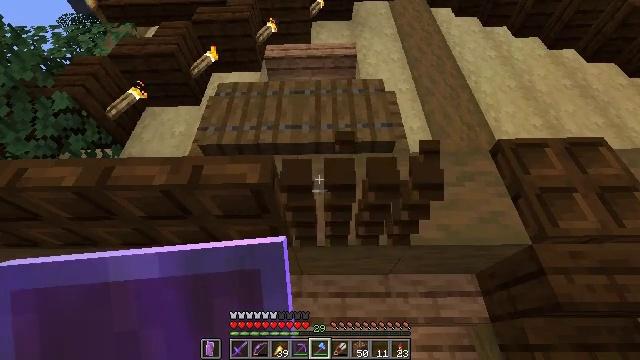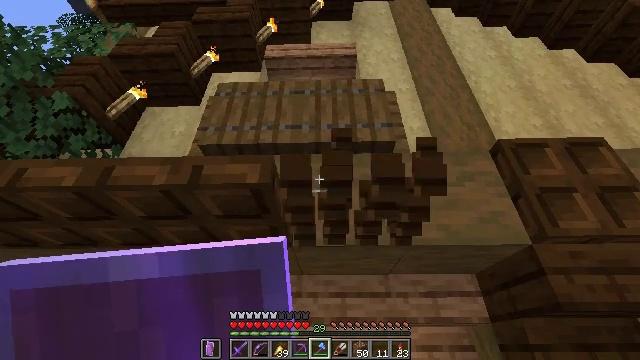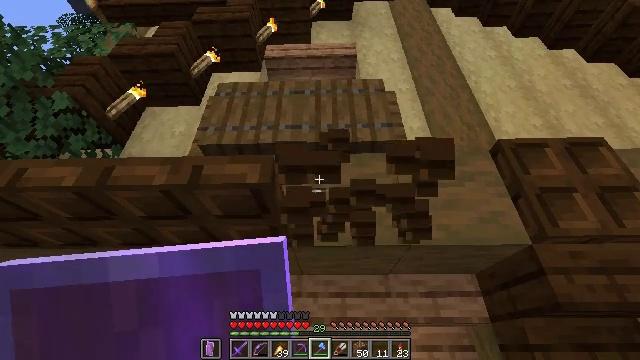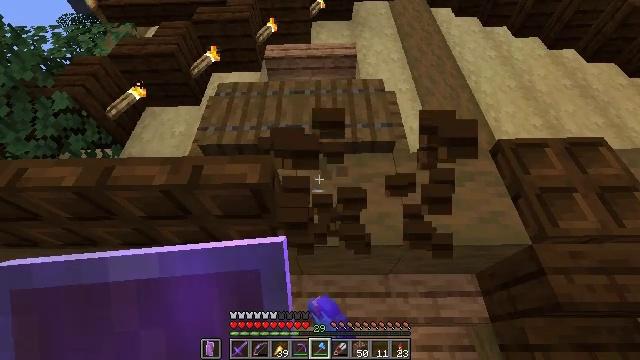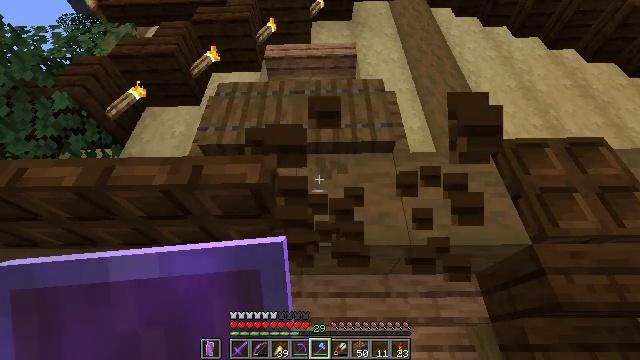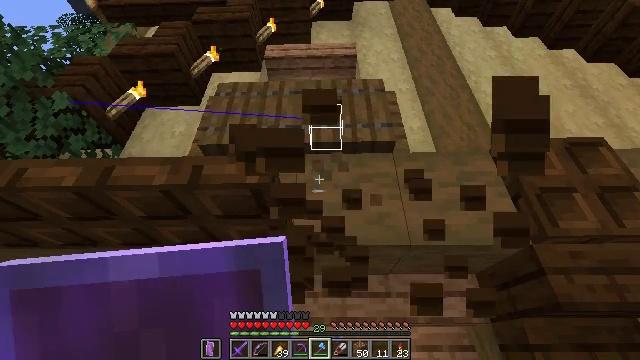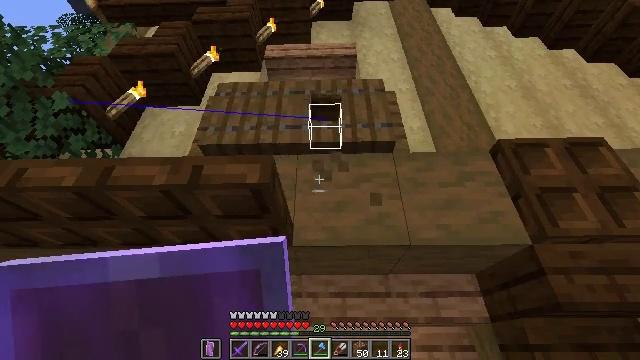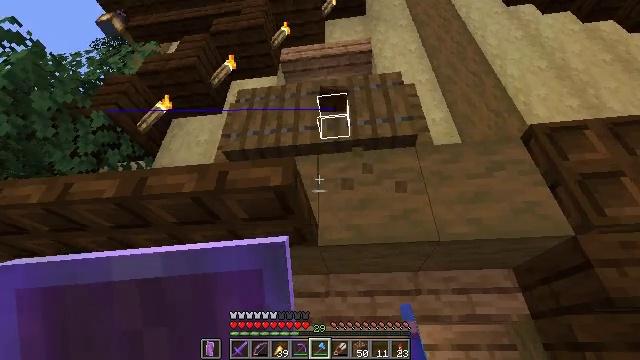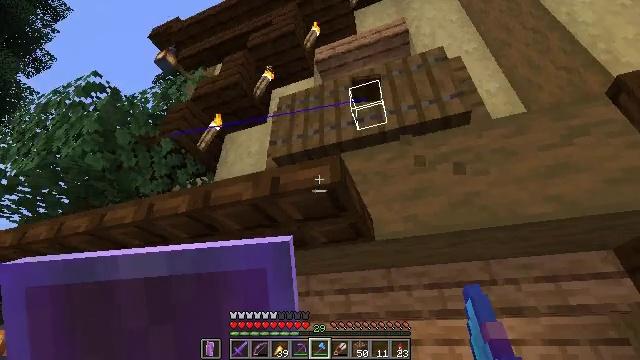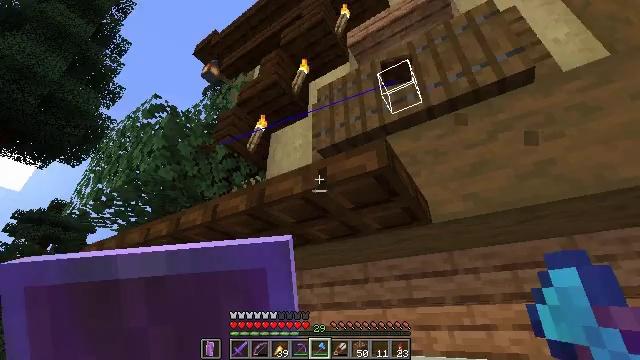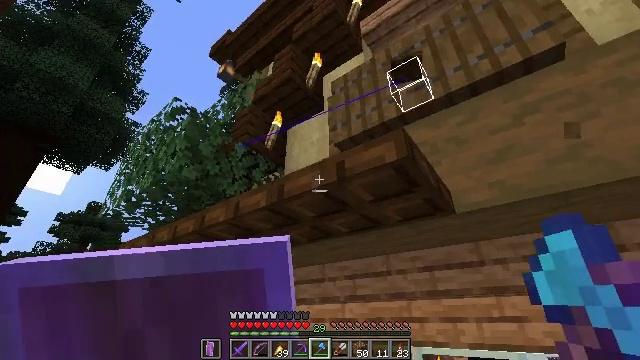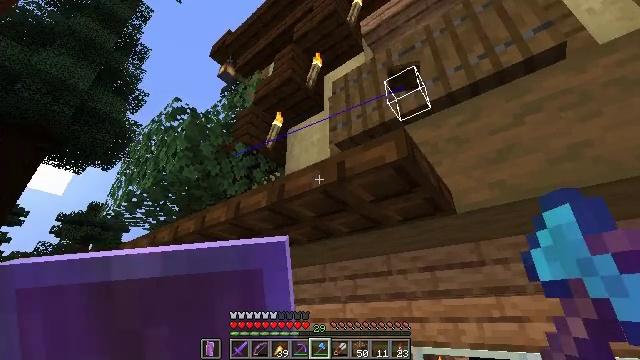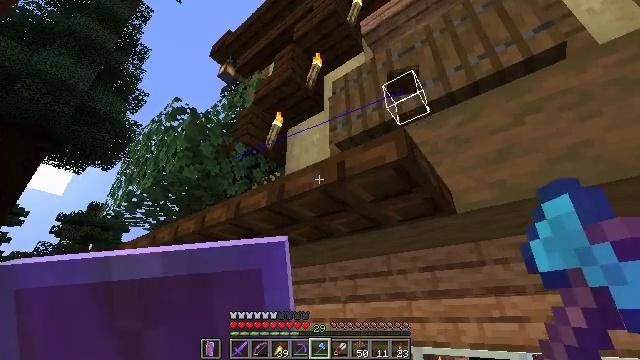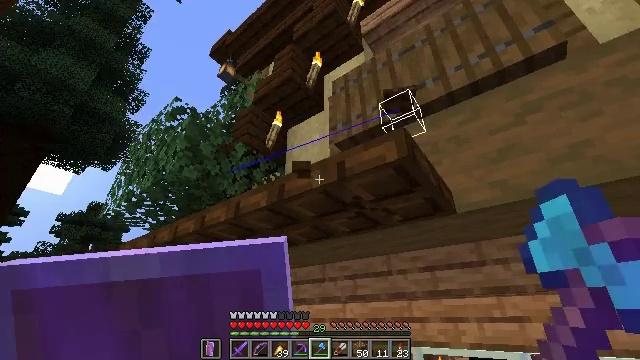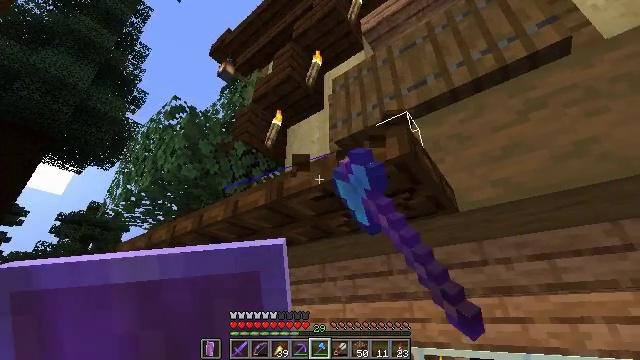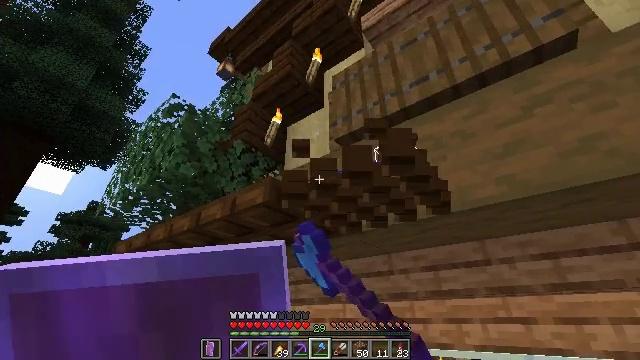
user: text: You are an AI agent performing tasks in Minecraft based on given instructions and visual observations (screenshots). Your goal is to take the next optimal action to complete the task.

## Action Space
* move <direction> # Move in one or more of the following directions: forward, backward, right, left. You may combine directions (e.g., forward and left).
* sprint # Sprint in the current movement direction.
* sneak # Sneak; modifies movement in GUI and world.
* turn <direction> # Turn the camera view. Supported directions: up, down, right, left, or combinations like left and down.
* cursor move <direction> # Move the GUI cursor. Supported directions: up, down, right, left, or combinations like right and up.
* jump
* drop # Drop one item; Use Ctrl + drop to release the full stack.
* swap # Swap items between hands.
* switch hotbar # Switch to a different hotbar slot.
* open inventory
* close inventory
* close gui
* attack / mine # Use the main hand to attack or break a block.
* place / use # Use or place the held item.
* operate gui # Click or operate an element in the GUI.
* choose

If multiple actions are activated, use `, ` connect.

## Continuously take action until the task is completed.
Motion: motion action
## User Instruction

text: Mine the dark oak trapdoor.
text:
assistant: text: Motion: sneak, attack / mine
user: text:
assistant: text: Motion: sneak, attack / mine
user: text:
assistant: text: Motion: sneak, attack / mine
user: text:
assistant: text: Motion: sneak, attack / mine
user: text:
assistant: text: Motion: sneak, attack / mine
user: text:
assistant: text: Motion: sneak
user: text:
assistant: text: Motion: sneak, turn left
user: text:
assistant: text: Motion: sneak, turn left
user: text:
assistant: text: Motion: sneak, turn left and down
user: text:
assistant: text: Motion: sneak, turn left and down
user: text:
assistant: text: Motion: sneak
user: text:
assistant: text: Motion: sneak
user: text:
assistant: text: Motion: move forward, sneak, attack / mine
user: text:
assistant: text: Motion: move forward, sneak, attack / mine
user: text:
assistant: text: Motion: move forward, sneak, attack / mine
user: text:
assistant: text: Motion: move forward, sneak, attack / mine
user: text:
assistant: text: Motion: move forward, sneak, attack / mine
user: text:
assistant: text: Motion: move forward, sneak, attack / mine
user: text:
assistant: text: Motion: move forward, sneak, attack / mine
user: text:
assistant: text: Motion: sneak, attack / mine
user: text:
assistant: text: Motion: sneak
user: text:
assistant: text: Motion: sneak
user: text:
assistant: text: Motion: sneak, turn left
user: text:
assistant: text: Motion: sneak, turn left
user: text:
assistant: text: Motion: sneak, turn left
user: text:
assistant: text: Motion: move forward, sneak, turn left and down
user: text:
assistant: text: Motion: move forward, sneak, turn left
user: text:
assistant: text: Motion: move forward, sneak
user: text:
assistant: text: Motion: move forward, sneak
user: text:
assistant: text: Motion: move forward, sneak